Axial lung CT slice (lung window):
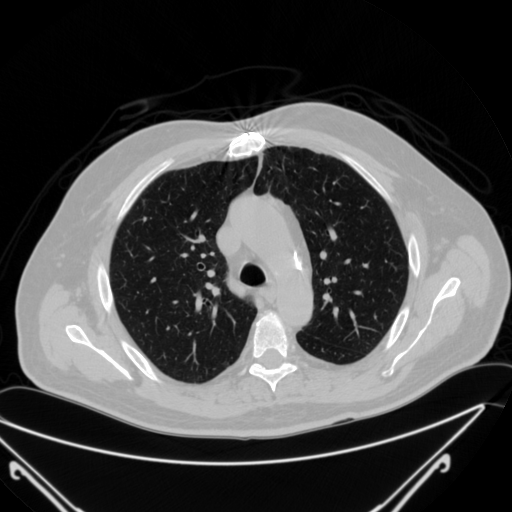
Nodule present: no